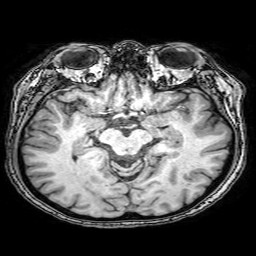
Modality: T1w
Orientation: coronal
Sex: female
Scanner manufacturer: philips
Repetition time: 0.008075 s
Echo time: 0.00369 s